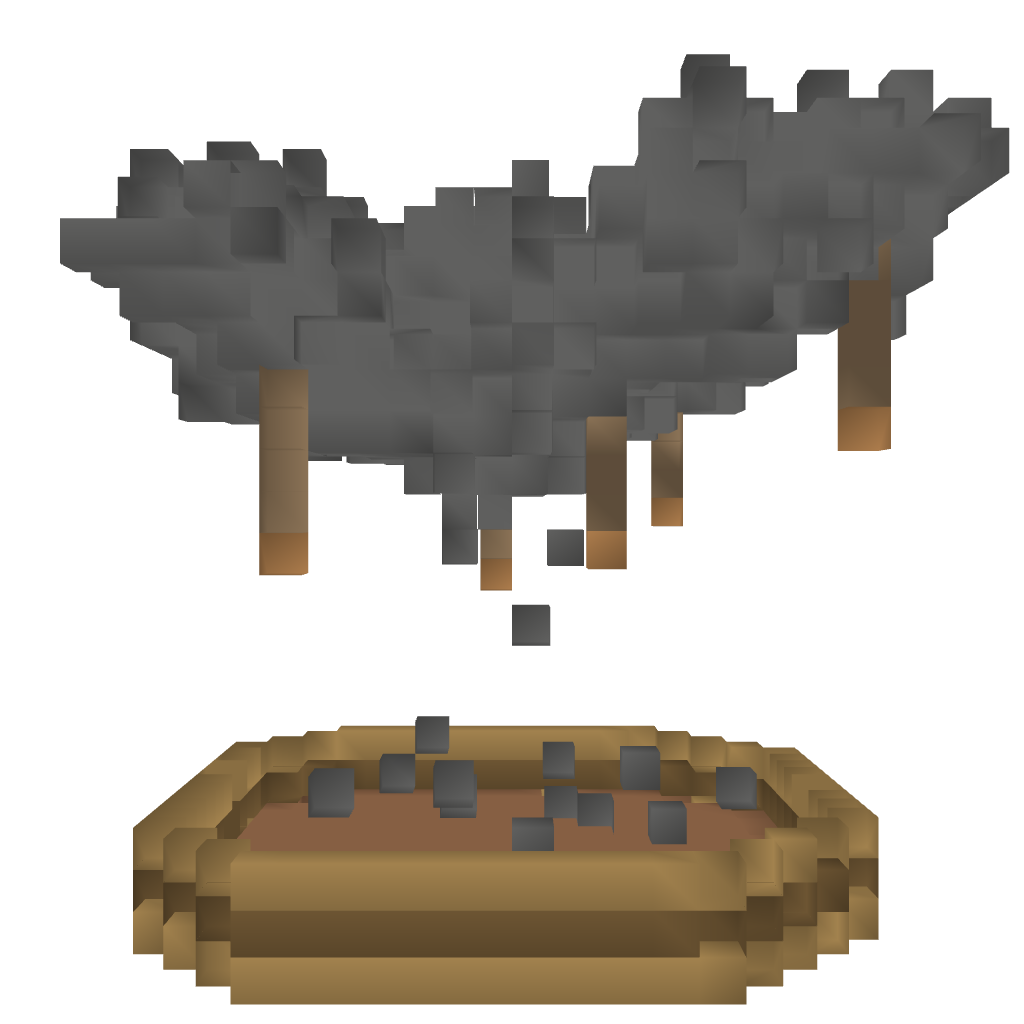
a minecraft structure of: Web tree